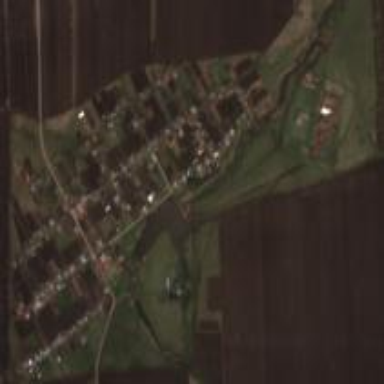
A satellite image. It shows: Residential area in village.